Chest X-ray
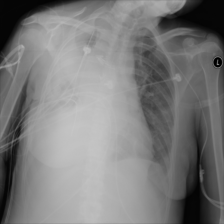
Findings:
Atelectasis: negative
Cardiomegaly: negative
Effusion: positive
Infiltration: negative
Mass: negative
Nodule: negative
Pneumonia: negative
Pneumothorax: negative
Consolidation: negative
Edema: negative
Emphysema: negative
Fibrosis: negative
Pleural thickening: negative
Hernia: negative